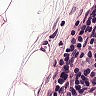
Metastatic tissue present: no